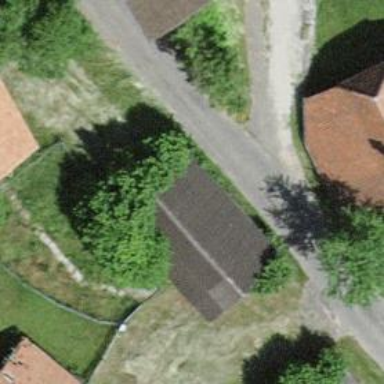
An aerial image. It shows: Rural barn.